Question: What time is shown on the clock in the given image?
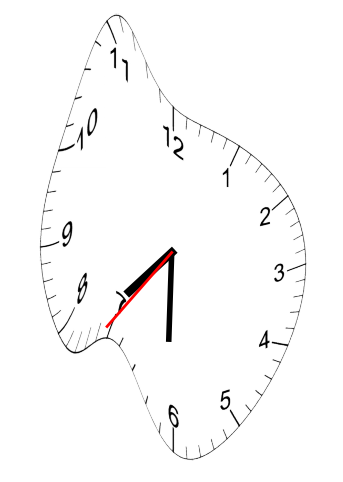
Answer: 07:30:36